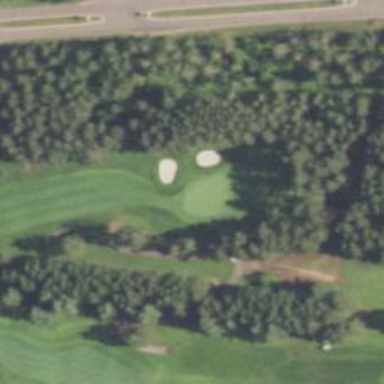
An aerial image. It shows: Golf hole.